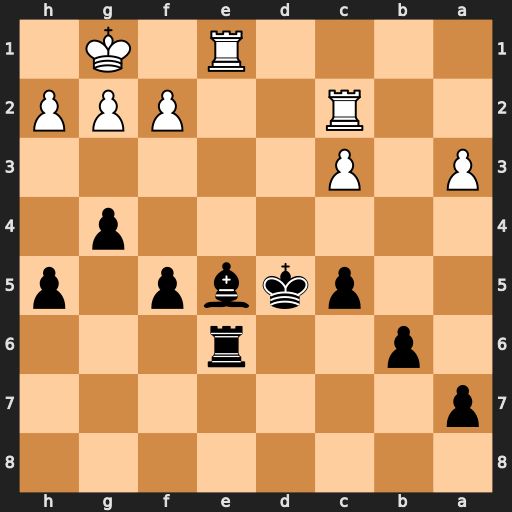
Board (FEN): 8/p7/1p2r3/2pkbp1p/6p1/P1P5/2R2PPP/4R1K1
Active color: b
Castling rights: -
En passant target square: -
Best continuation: Bxh2+ Kf1 Rxe1+